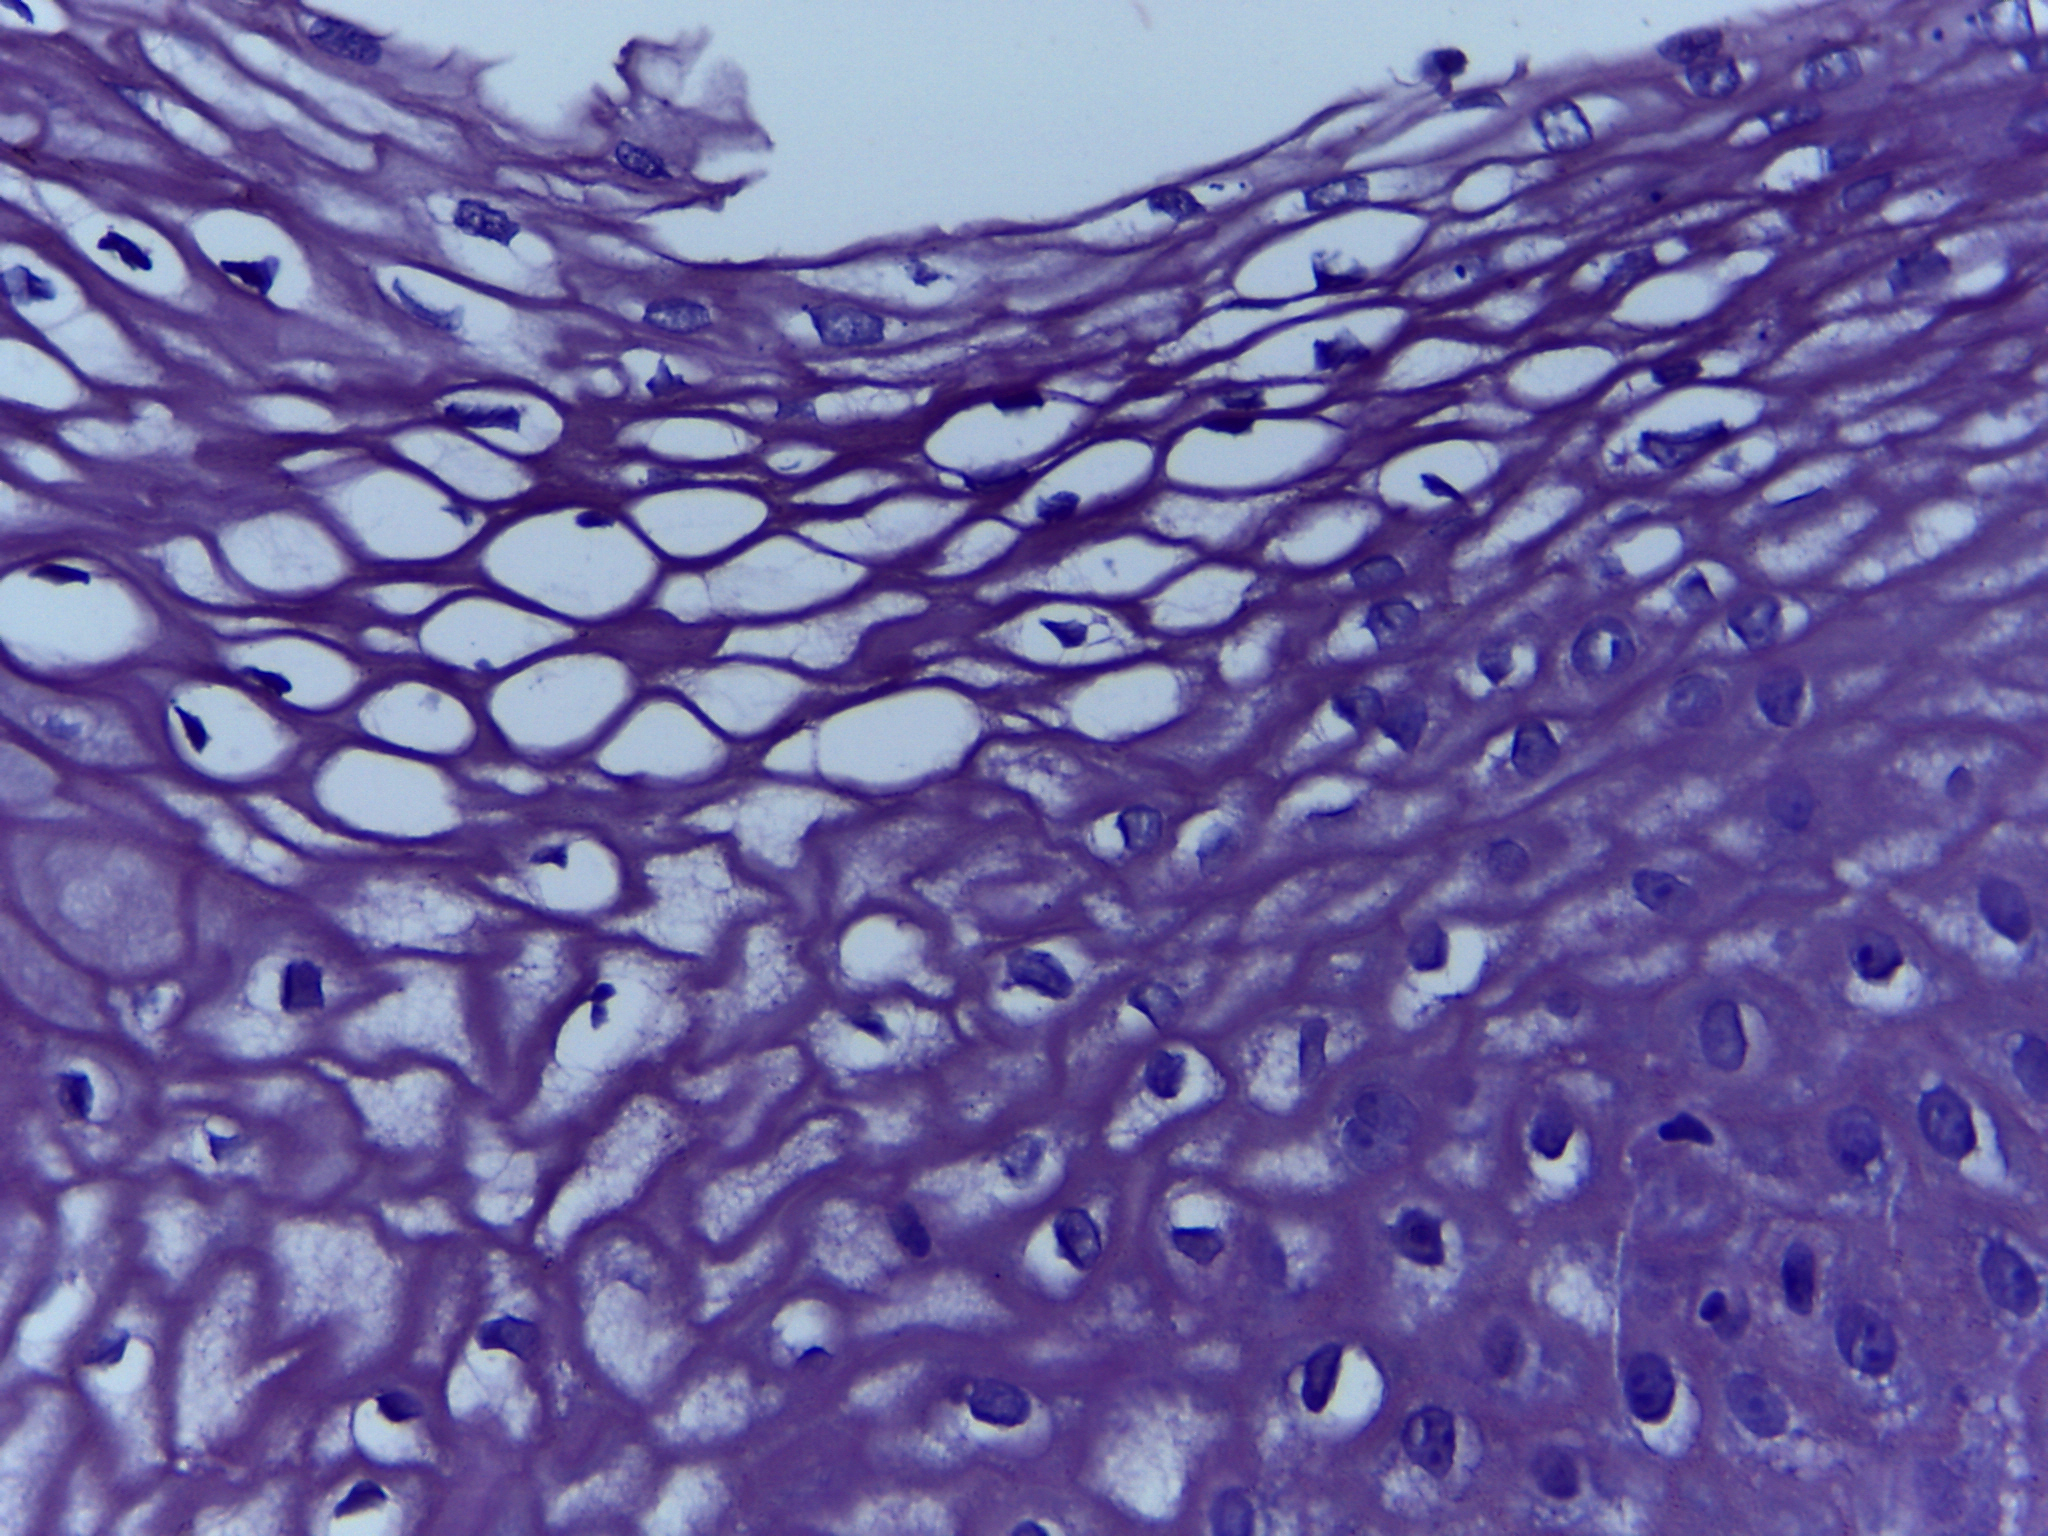
Diagnosis: OSCC